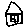
Label: house